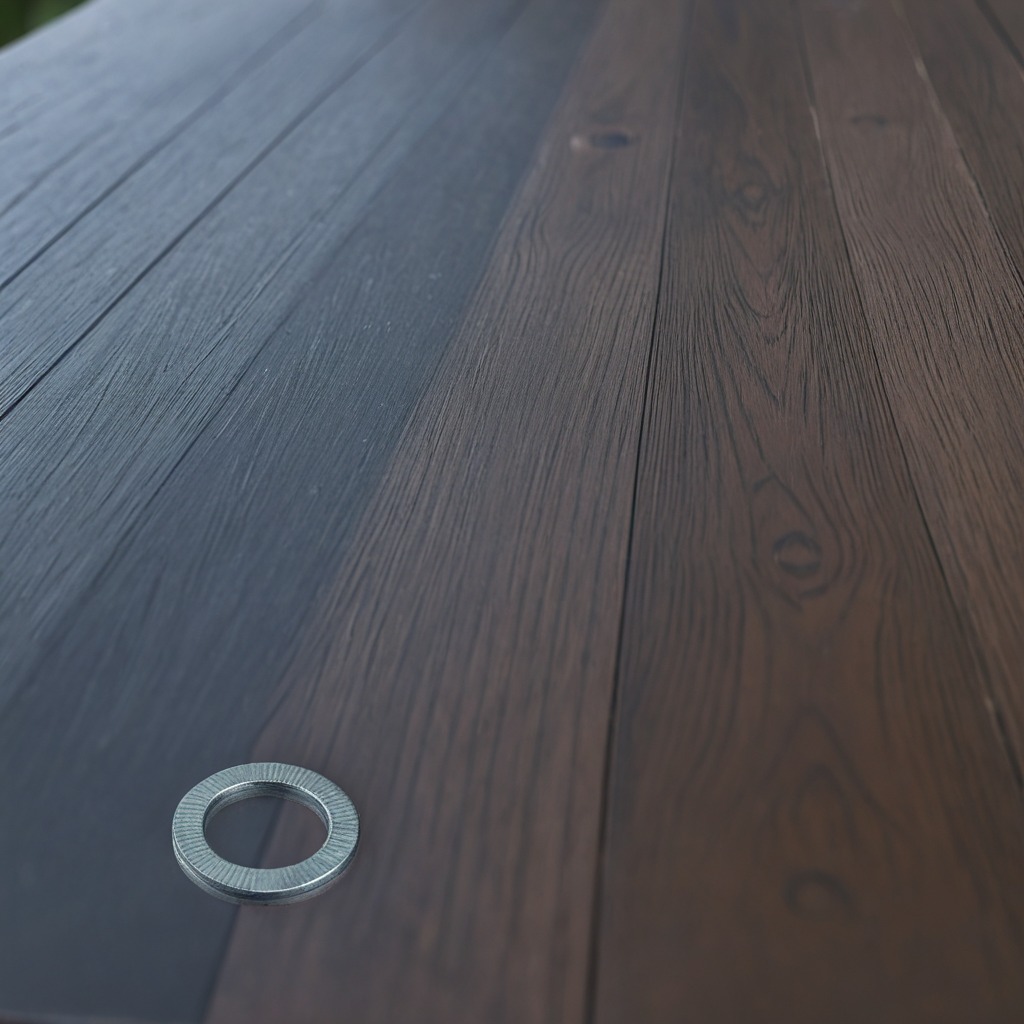
A flat metal washer lying on a old table with faint burn marks in a small garage at twilight